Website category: auto
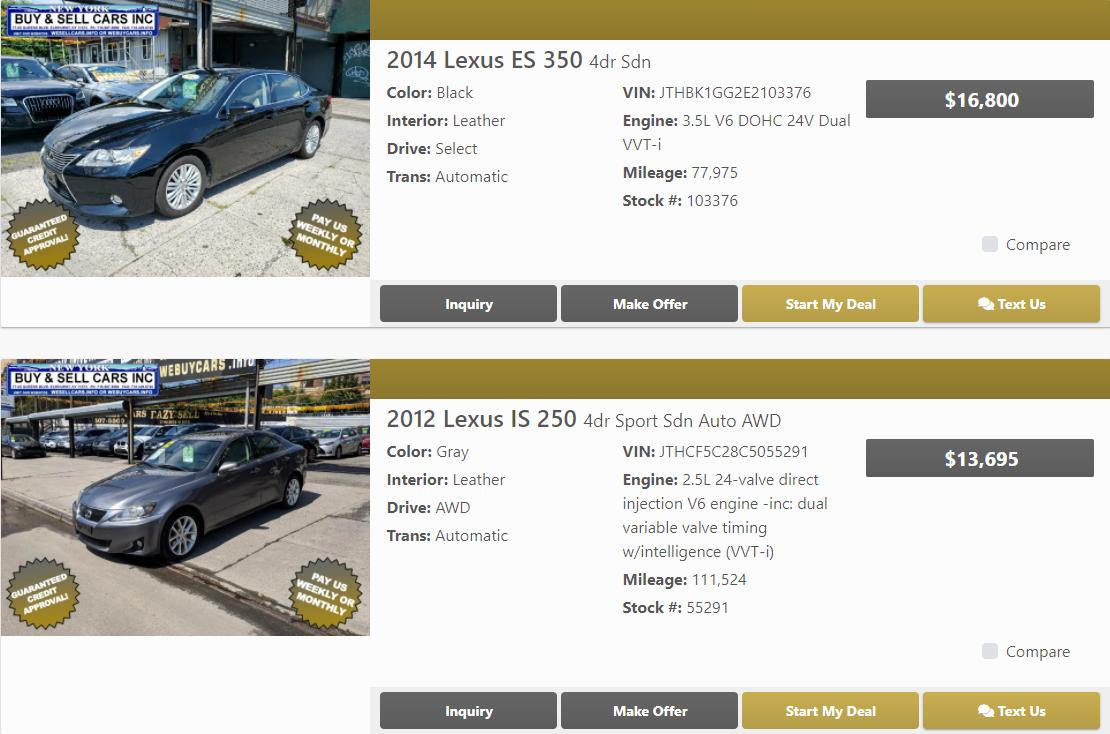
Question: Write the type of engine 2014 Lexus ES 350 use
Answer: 3.5L V6 DOHC 24V Dual VVT-i

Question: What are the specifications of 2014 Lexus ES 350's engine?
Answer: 3.5L V6 DOHC 24V Dual VVT-i

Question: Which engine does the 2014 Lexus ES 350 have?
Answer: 3.5L V6 DOHC 24V Dual VVT-i

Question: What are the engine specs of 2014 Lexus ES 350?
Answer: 3.5L V6 DOHC 24V Dual VVT-i

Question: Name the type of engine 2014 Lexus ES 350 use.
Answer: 3.5L V6 DOHC 24V Dual VVT-i

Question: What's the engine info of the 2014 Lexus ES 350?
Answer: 3.5L V6 DOHC 24V Dual VVT-i

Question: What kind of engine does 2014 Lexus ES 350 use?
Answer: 3.5L V6 DOHC 24V Dual VVT-i

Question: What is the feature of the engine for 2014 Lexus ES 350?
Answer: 3.5L V6 DOHC 24V Dual VVT-i

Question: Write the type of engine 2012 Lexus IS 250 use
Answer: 2.5L 24-valve direct injection V6 engine -inc: dual variable valve timing w/intelligence (VVT-i)

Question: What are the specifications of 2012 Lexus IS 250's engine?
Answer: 2.5L 24-valve direct injection V6 engine -inc: dual variable valve timing w/intelligence (VVT-i)

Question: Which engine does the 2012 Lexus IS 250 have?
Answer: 2.5L 24-valve direct injection V6 engine -inc: dual variable valve timing w/intelligence (VVT-i)

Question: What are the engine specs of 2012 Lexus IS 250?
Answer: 2.5L 24-valve direct injection V6 engine -inc: dual variable valve timing w/intelligence (VVT-i)

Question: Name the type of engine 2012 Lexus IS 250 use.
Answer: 2.5L 24-valve direct injection V6 engine -inc: dual variable valve timing w/intelligence (VVT-i)

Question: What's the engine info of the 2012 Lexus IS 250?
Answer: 2.5L 24-valve direct injection V6 engine -inc: dual variable valve timing w/intelligence (VVT-i)

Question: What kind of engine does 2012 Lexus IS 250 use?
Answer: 2.5L 24-valve direct injection V6 engine -inc: dual variable valve timing w/intelligence (VVT-i)

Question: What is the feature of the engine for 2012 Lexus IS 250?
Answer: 2.5L 24-valve direct injection V6 engine -inc: dual variable valve timing w/intelligence (VVT-i)

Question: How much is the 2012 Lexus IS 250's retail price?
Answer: $13,695

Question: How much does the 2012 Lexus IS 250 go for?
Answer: $13,695

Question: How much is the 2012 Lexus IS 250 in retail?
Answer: $13,695

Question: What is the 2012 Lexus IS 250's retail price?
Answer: $13,695

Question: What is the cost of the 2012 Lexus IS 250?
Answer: $13,695

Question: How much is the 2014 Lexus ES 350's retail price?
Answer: $16,800

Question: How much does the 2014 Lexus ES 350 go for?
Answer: $16,800

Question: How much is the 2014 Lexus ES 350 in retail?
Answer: $16,800

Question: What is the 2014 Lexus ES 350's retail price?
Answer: $16,800

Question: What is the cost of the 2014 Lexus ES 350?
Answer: $16,800

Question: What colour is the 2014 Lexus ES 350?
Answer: Black

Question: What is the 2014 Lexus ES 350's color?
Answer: Black

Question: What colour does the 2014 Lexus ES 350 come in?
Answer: Black

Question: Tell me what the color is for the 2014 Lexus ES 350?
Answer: Black

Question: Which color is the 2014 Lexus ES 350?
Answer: Black

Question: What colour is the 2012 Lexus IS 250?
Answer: Gray

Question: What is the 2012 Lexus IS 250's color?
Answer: Gray

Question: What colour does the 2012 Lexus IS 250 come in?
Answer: Gray

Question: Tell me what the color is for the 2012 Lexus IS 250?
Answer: Gray

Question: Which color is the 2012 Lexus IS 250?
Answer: Gray

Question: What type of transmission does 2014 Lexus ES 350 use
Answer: Automatic

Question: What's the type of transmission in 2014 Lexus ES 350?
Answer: Automatic

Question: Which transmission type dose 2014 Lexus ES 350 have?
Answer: Automatic

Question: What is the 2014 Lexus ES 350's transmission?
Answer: Automatic

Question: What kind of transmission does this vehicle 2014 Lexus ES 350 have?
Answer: Automatic

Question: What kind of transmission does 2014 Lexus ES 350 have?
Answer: Automatic

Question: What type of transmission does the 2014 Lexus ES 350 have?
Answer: Automatic

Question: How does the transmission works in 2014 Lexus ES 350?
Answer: Automatic

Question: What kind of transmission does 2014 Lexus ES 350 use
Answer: Automatic

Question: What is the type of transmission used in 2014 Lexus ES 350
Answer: Automatic

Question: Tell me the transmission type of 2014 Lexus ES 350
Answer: Automatic

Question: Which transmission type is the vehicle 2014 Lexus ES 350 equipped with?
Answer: Automatic

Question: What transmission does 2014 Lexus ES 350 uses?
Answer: Automatic

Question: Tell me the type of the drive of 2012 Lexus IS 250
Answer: AWD

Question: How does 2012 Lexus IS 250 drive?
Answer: AWD

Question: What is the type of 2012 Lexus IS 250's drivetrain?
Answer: AWD

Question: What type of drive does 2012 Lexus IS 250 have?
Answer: AWD

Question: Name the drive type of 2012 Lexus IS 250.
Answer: AWD

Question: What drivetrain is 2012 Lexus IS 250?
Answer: AWD

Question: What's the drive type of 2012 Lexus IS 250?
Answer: AWD

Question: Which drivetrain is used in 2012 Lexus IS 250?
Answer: AWD

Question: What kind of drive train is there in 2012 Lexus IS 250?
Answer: AWD

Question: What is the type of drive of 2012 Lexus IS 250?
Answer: AWD

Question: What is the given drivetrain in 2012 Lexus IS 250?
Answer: AWD

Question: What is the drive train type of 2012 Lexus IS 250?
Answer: AWD

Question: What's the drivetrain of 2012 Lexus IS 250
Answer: AWD

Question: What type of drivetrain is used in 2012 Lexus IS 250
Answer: AWD

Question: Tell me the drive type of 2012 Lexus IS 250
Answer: AWD